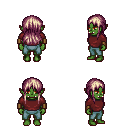
a pixel art fantasy rpg character, female body template, orc, green skin, maroon long-sleeve shirt, teal pants, white blonde unkempt hairstyle, leather bracers, four views (front, back, left, right), 2x2 character sprite sheet, small pixel art, hard edges, no anti-aliasing